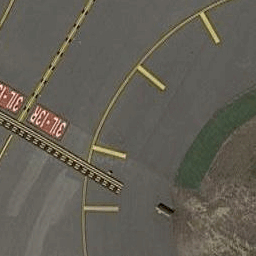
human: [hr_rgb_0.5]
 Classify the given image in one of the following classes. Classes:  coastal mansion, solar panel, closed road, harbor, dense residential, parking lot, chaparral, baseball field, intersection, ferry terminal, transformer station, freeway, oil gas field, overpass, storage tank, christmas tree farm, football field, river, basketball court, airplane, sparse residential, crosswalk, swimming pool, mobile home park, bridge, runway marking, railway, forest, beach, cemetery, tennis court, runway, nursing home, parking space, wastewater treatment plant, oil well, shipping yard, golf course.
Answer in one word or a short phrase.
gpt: runway marking